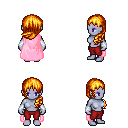
a pixel art fantasy rpg character, female body template, dark elf, purple skin, pink cape, red pants, light blonde left-swept hairstyle, white cloth bracers, four views (front, back, left, right), 2x2 character sprite sheet, small pixel art, hard edges, no anti-aliasing